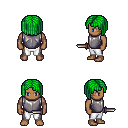
a pixel art fantasy rpg character, male body template, human, dark skin, steel chest armor, white pants, green pageboy hairstyle, dagger, four views (front, back, left, right), 2x2 character sprite sheet, small pixel art, hard edges, no anti-aliasing